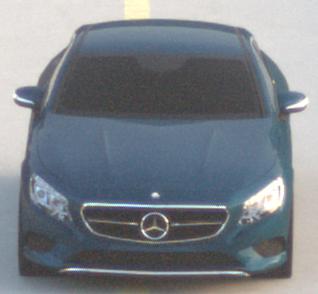
Make: Mercedes-Benz
Model: S 400 Coupé
Detailed model: S-Class (217) Coupé
Model produced from: 2015/10
Model produced until: 2017/09
Doors: 2
Color: blue
Road condition: dry road
Daytime: sunrise or sunset
Contrast: low contrast